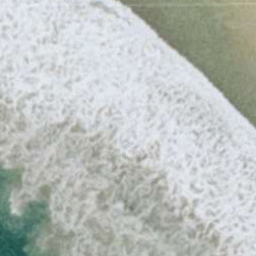
Label: beach